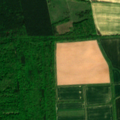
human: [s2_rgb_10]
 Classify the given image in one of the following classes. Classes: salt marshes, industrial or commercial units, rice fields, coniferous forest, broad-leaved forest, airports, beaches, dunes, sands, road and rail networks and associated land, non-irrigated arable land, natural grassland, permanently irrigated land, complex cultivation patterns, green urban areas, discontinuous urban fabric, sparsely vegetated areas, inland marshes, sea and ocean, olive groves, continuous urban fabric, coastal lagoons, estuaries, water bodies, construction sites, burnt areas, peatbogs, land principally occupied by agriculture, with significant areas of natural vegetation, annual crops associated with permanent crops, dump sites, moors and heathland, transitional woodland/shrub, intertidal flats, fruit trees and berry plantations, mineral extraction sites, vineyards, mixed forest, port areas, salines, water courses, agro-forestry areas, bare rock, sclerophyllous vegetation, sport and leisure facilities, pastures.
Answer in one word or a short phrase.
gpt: non-irrigated arable land, broad-leaved forest, coniferous forest